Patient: sex F, age 57
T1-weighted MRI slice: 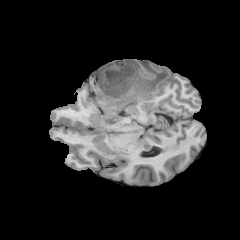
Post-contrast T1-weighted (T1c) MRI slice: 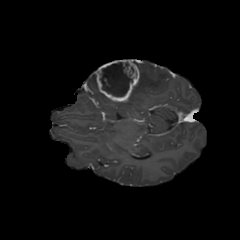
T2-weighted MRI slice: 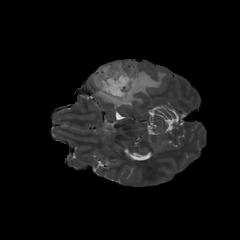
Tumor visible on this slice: yes
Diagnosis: Glioblastoma, IDH-wildtype
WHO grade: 4